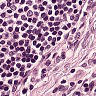
Metastatic tissue present: no